Current action and preconditions to check: trajectory_clear

Your task: For each precondition in the list above, predict whether it will hold at this action.

Consider the current scene as observed from the mobile robot's camera, and analyze the predicted future states of all dynamic agents (e.g., people, animals, vehicles, or any moving entities) within the NEXT SECOND.

IMPORTANT: Only answer "very likely" if you are absolutely certain—based on strong, clear evidence—that a dynamic agent will violate the precondition in the predicted future state. Do NOT answer "very likely" for unlikely, ambiguous, or low-probability risks.

Ask yourself for each precondition: Is there a high probability, with clear and convincing evidence, that the predicted future states of any dynamic agent will interfere with the predicted future state of the currently executing action within the NEXT SECOND, causing that precondition to fail?

Assess the risk level based on these predictions. Use "likely" or "very likely" if motions create a clear risk of interference.

Use "neutral" or "improbable" if agents are nearby but their predicted paths are clearly diverging or non-conflicting.

Failure Risk Categories: "very improbable", "improbable", "neutral", "likely", "very likely"

Answer Format: Output ONLY the probability_of_failure value from these categories: "very improbable", "improbable", "neutral", "likely", "very likely"

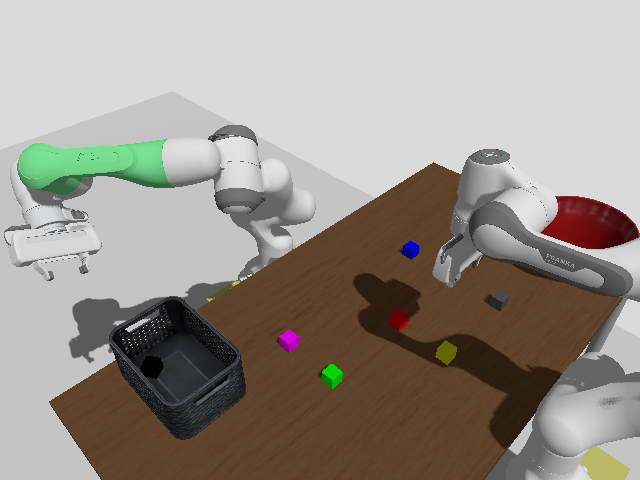

Answer: very improbable